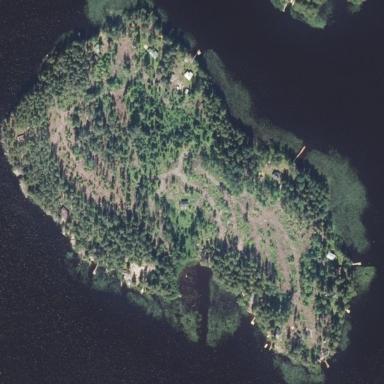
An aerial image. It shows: Islet surrounded by woodland.